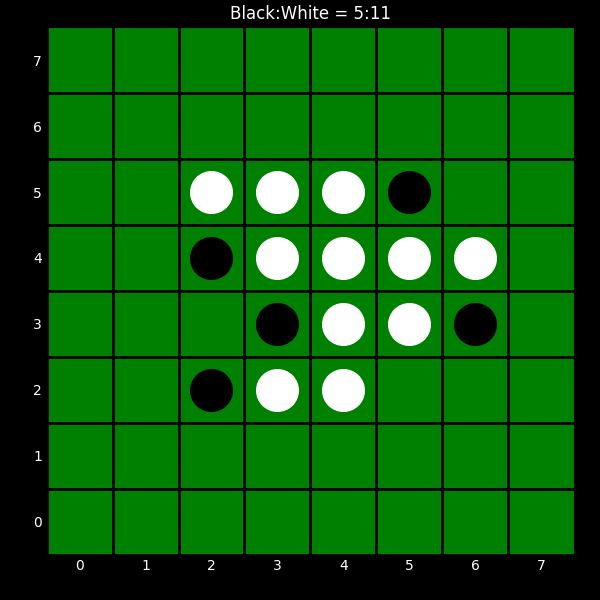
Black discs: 5
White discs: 11